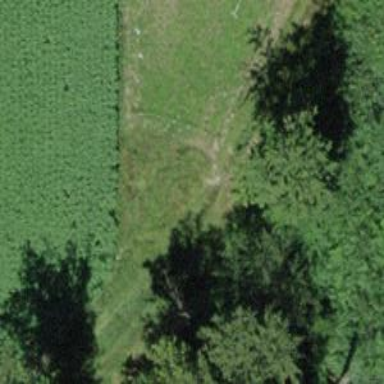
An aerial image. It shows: Grass track with grade5 tracktype.